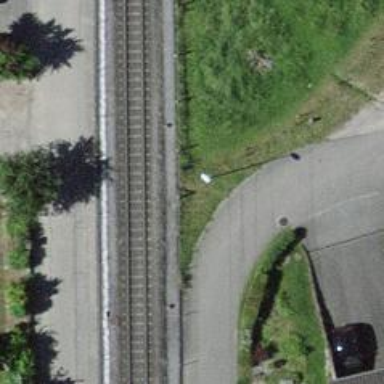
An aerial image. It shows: Narrow-gauge railway track with 1 electrified contact line.